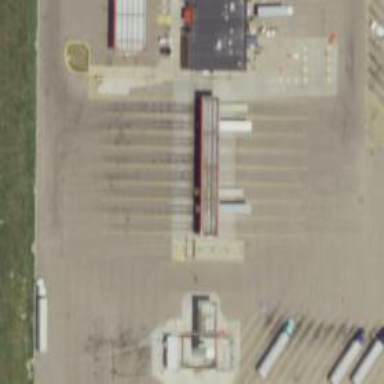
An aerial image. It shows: Weighbridge facility.